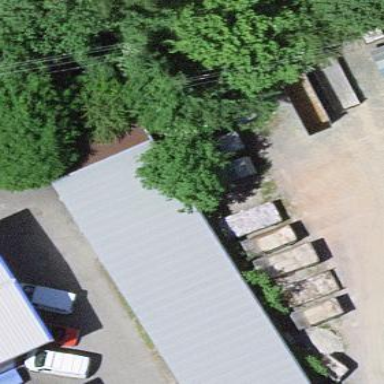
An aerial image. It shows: View of roof of building.